Question: I'm trying to inflate several imageviews in a horizontal scroll view using Universal image loader and following code
'''
for (int i = 0; i < received_params.length; i++) { //received_params ARRAY CONTAING URLs
final ImageView image = new ImageView(this);
LinearLayout.LayoutParams params = null;
params = new LinearLayout.LayoutParams(LayoutParams.WRAP_CONTENT, LayoutParams.MATCH_PARENT);
image.setLayoutParams(params);
imageLoader.displayImage(received_params[i], image, options);
scrnshts_ll.addView(image); //scrnshts_ll is the object of Linear Layout image_view_ll
}
'''
and my horizontal scroll view is
'''
<HorizontalScrollView
android:id="@+id/image_view_hll"
android:layout_width="fill_parent"
android:layout_height="250dp"
android:background="@color/overlay_bg"
android:padding="5dp" >
<LinearLayout
android:id="@+id/image_view_ll"
android:layout_width="wrap_content"
android:layout_height="match_parent"
android:orientation="horizontal" >
</LinearLayout>
'''
now my problem can clearly be seen in attached image, in which there is a spacing b/w every image. 'I want to remove gaps b/w images'. How to do it.
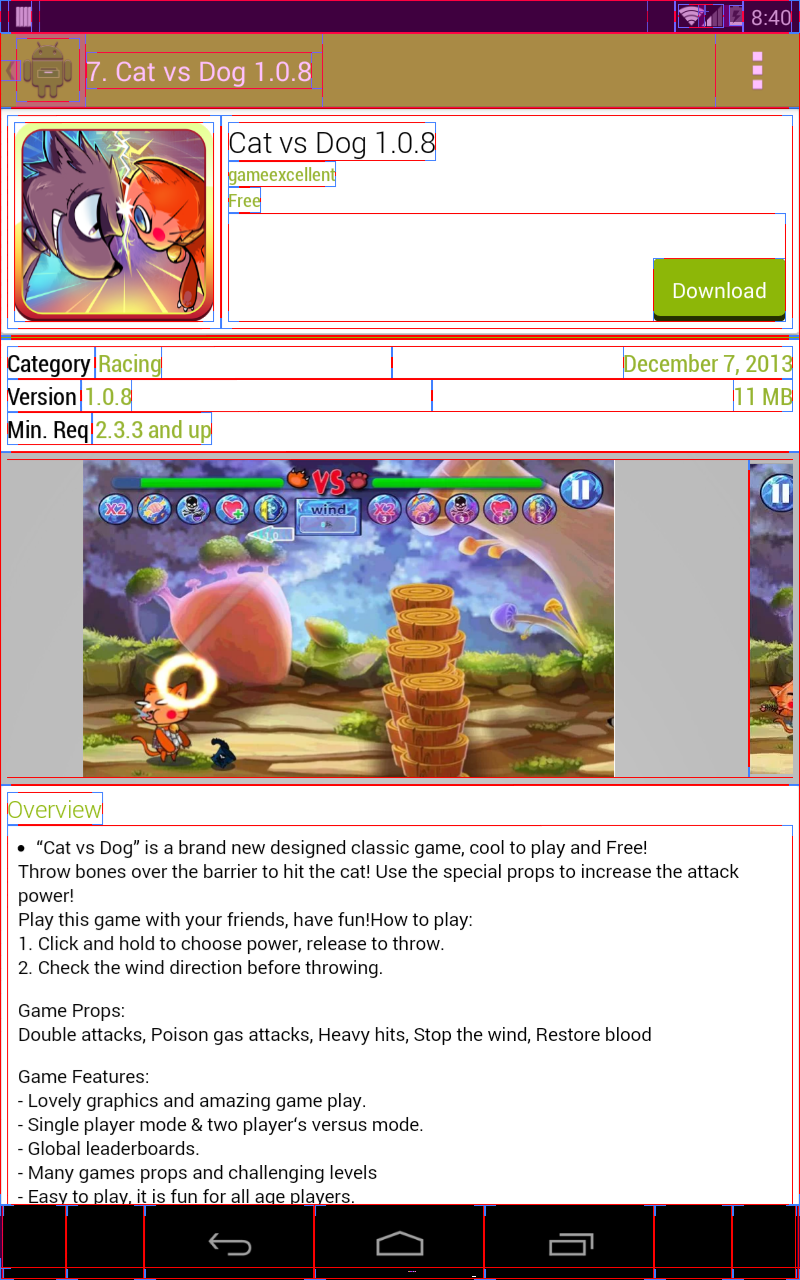
Answer: '''
imageLoader.loadImage(received_params[i], new ImageLoadingListener() {
@Override
public void onLoadingStarted(String imageUri, View view) {
}
@Override
public void onLoadingFailed(String imageUri, View view, FailReason failReason) {
}
@Override
public void onLoadingComplete(String imageUri, View view, Bitmap loadedImage) {
int width = loadedImage.getWidth();
ImageView image = new ImageView(AppDetailsActivity.this);
LinearLayout.LayoutParams params = new LinearLayout.LayoutParams( (int)(width), LinearLayout.LayoutParams.MATCH_PARENT);
}
params.setMargins(10, 0, 10, 0);
image.setLayoutParams(params);
image.setScaleType(ScaleType.FIT_XY);
image.setImageBitmap(loadedImage);
scrnshts_ll.addView(image);
}
@Override
public void onLoadingCancelled(String imageUri, View view) {
}
});
'''